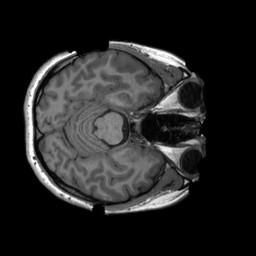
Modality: T1w
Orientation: axial
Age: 24
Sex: female
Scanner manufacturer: siemens
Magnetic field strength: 3 T
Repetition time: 2.3 s
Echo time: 0.00232 s